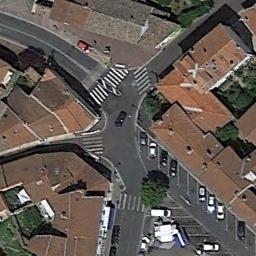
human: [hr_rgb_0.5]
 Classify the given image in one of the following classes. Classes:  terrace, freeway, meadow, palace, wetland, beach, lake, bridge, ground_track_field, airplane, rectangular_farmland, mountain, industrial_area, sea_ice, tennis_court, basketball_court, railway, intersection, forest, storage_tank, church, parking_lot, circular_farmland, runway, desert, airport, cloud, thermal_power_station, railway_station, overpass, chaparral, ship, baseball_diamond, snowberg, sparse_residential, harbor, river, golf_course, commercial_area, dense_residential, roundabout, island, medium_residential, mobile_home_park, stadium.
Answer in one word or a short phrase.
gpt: intersection